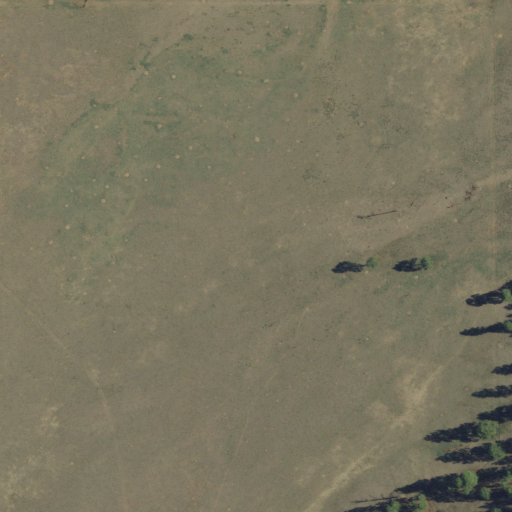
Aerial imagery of valley in New Mexico named Corduroy Canyon containing shrub, grassland, and evergreen forest